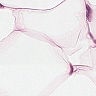
Metastatic tissue present: no